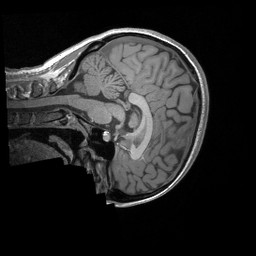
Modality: T1w
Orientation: sagittal
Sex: female
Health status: ill
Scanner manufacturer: siemens
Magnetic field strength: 3 T
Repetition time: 1.66 s
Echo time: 0.00254 s